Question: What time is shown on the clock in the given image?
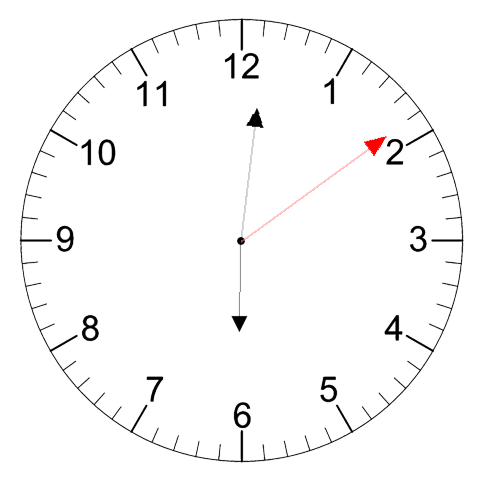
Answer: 06:01:09